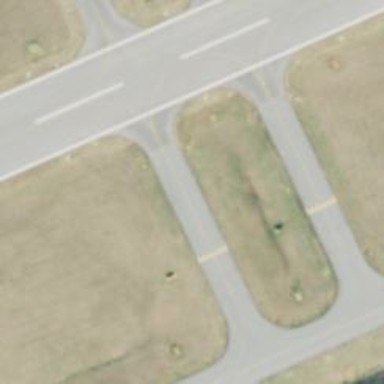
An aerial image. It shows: Taxiway at the airport with asphalt surface.